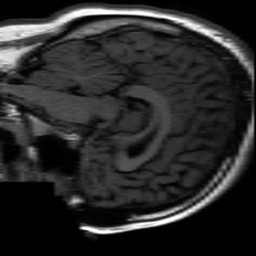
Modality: inplaneT1
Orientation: sagittal
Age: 18
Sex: female
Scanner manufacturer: ge
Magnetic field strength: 3 T
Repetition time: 2.297 s
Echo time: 0.02273 s